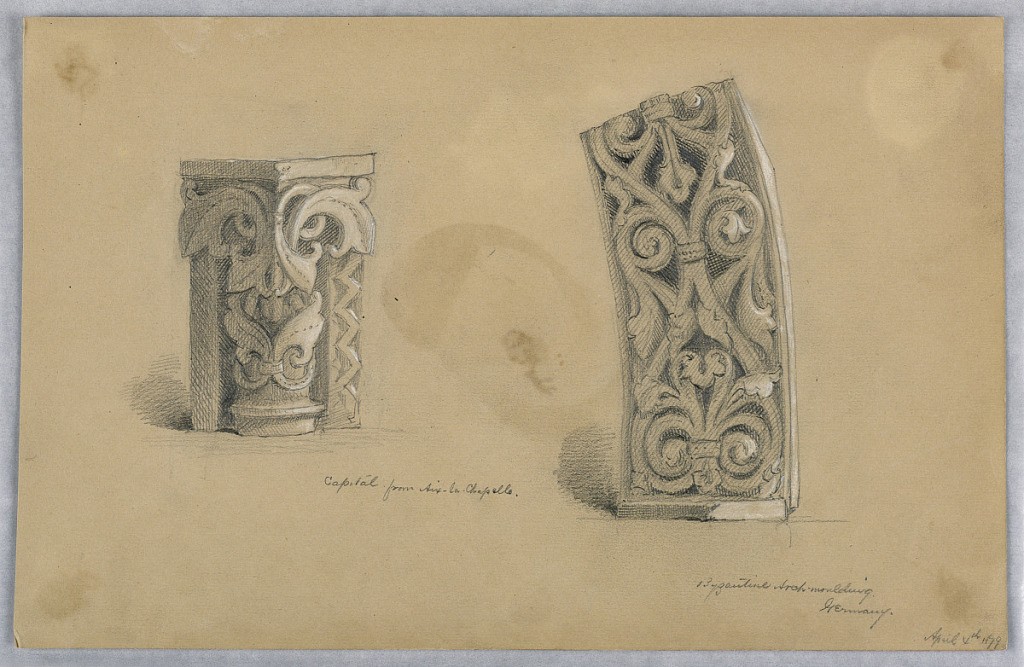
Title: Architectural Details
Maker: Arnold William Brunner, American, 1857–1925
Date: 1879
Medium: Graphite and white heightening on beige paper
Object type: Drawing
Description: Left, upper portion of capital with leaf motifs. Right, center portion of arch moulding. Both ornamental decorated.